Question: I'm uploading images (jpg) to .net service. If I upload small images the upload works great, but when I send "big" images (more than 1 Mb or "big" size) images upload success, but the image looks like this

I tested web service via curl and it works ok.
Any Idea?
Thanks you!!!!!!
My upload code is:
'''
-(void)uploadJPEGImage:(NSString*)requestURL image:(UIImage*)image pictureName: (NSString*)pictureName {
NSURL *url = [[NSURL alloc] initWithString:requestURL];
NSMutableURLRequest *urequest = [NSMutableURLRequest requestWithURL:url];
[urequest setCachePolicy:NSURLRequestReloadIgnoringLocalCacheData];
[urequest setHTTPShouldHandleCookies:NO];
[urequest setTimeoutInterval:600];
NSData *postImageData = UIImageJPEGRepresentation(image, 0.9 );
NSMutableData *body = [NSMutableData data];
[urequest setHTTPMethod:@"POST"];
//STEP2 Creating Boundary
// There are no rules as of the content of the boundary but as it must not occur in any of the parts of your message content is usually a randomly generated sequence of numbers, letters or combination of both in order to guarantee uniqueness and differentiate from any possible dictionary words.
NSString *boundary = @"---------------------------14737809831466499882746641449";
//Setting POST Header
NSString *contentType = [NSString stringWithFormat:@"multipart/form-data; boundary=%@",boundary];
[urequest addValue:contentType forHTTPHeaderField:@"Content-Type"];
//STEP3 Begin boundary
[body appendData:[[NSString stringWithFormat:@"
--%@
",boundary] dataUsingEncoding:NSUTF8StringEncoding]];
//STEP4 Adding additional parameters
[body appendData:[[NSString stringWithFormat:@"Content-Disposition: form-data; name="userfile"; filename="%@.jpg"
",pictureName] dataUsingEncoding:NSUTF8StringEncoding]];
[body appendData:[@"Content-Type: application/octet-stream
" dataUsingEncoding:NSUTF8StringEncoding]];
//STEP5 Appending Image Data
[body appendData:[NSData dataWithData:postImageData]];
//STEP6 Closing boundary
[body appendData:[[NSString stringWithFormat:@"
--%@--
",boundary] dataUsingEncoding:NSUTF8StringEncoding]];
[urequest setHTTPBody:body];
//Set content length
NSString* postlength = [NSString stringWithFormat:@"%d", [body length]];
[urequest setValue:postlength forHTTPHeaderField:@"Content-Length"];
[url release];
NSURLConnection *conaux =[[NSURLConnection alloc] initWithRequest:urequest delegate:self startImmediately:NO];
self.connection = conaux;
[conaux release];
NSMutableData *auxdata = [[NSMutableData alloc] init];
self.receivedData = auxdata;
[auxdata release];
'''
}
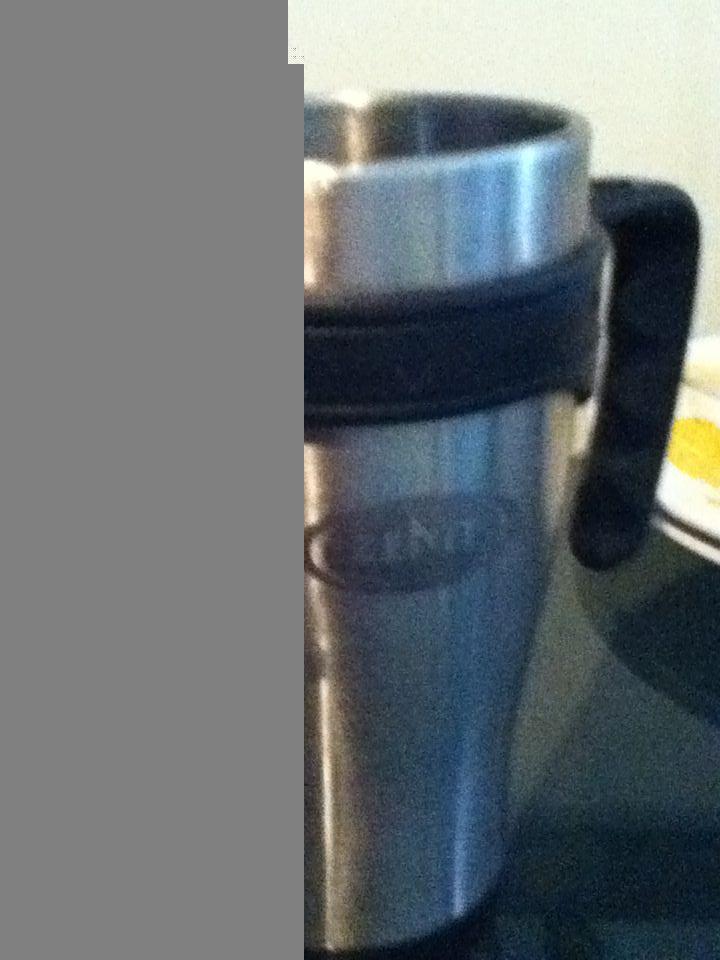
Answer: Finally I change my code, I don't need content-length (I sopouse server infers it)
New code (work ok) :
'''
- (void)uploadJPEGImage:(NSString*)requestURL image:(UIImage*)image pictureName:(NSString*)pictureName {
NSURL *url = [[NSURL alloc] initWithString:requestURL];
NSMutableURLRequest *urequest = [NSMutableURLRequest requestWithURL:url];
[urequest setCachePolicy:NSURLRequestReloadIgnoringLocalCacheData];
[urequest setHTTPShouldHandleCookies:NO];
[urequest setTimeoutInterval:60];
[urequest setHTTPMethod:@"POST"];
NSString *boundary = @"---------------------------14737809831466499882746641449";
NSString *contentType = [NSString stringWithFormat:@"multipart/form-data; boundary=%@", boundary];
[urequest setValue:contentType forHTTPHeaderField: @"Content-Type"];
NSMutableData *body = [NSMutableData data];
// add image data
NSData *imageData = UIImageJPEGRepresentation(image, 1.0);
if (imageData) {
[body appendData:[[NSString stringWithFormat:@"--%@
", boundary] dataUsingEncoding:NSUTF8StringEncoding]];
[body appendData:[[NSString stringWithFormat:@"Content-Disposition: form-data; name="%@"; filename="image.jpg"
", pictureName] dataUsingEncoding:NSUTF8StringEncoding]];
[body appendData:[@"Content-Type: image/jpeg
" dataUsingEncoding:NSUTF8StringEncoding]];
[body appendData:imageData];
[body appendData:[[NSString stringWithFormat:@"
"] dataUsingEncoding:NSUTF8StringEncoding]];
}
[body appendData:[[NSString stringWithFormat:@"--%@--
", boundary] dataUsingEncoding:NSUTF8StringEncoding]];
[urequest setHTTPBody:body];
[url release];
NSURLConnection *conaux =[[NSURLConnection alloc] initWithRequest:urequest delegate:self startImmediately:NO];
self.connection = conaux;
[conaux release];
NSMutableData *auxdata = [[NSMutableData alloc] init];
self.receivedData = auxdata;
[auxdata release];
'''
}